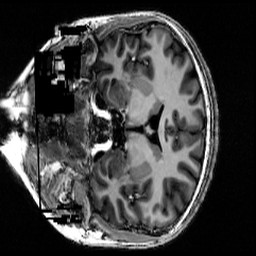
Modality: T1w
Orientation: coronal
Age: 20
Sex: female